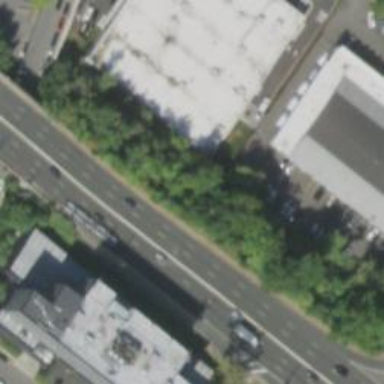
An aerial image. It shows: Urban freeway or expressway trunk road.